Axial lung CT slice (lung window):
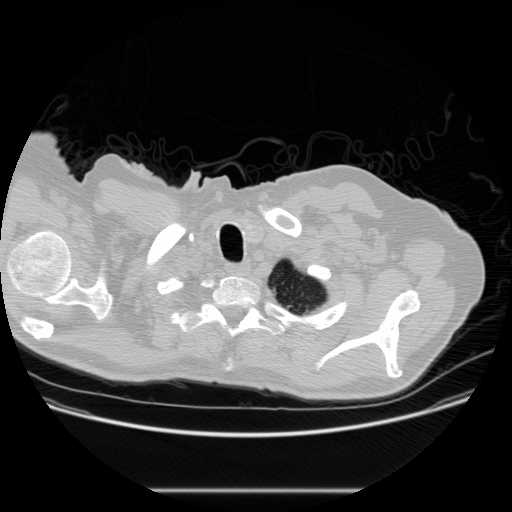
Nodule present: no